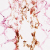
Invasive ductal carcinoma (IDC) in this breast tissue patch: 0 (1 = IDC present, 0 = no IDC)